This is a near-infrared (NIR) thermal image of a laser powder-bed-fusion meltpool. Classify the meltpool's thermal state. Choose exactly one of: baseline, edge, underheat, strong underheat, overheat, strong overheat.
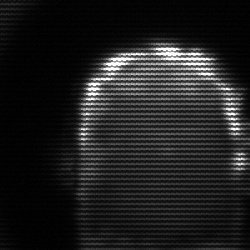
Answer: baseline